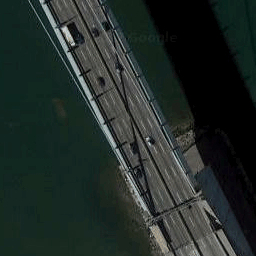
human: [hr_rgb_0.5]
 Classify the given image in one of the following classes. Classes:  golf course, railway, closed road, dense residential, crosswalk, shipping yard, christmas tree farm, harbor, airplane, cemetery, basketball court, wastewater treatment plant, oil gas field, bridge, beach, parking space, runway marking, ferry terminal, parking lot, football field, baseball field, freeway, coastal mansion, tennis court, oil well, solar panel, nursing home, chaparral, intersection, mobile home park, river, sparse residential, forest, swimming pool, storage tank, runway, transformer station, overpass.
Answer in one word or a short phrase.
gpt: bridge